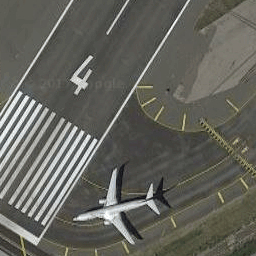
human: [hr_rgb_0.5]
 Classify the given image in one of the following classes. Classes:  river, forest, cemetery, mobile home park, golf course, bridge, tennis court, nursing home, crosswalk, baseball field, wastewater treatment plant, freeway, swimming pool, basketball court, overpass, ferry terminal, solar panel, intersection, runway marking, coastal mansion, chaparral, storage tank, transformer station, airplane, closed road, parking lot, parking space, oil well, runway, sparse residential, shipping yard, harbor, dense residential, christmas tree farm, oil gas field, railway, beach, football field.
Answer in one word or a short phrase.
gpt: runway